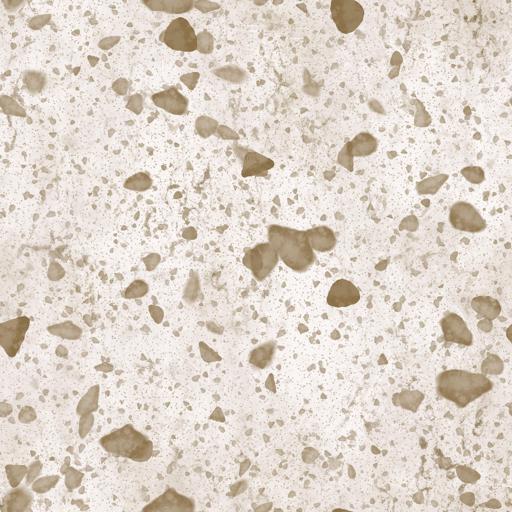
Tags: antique brown clean floor stone terrazzo white